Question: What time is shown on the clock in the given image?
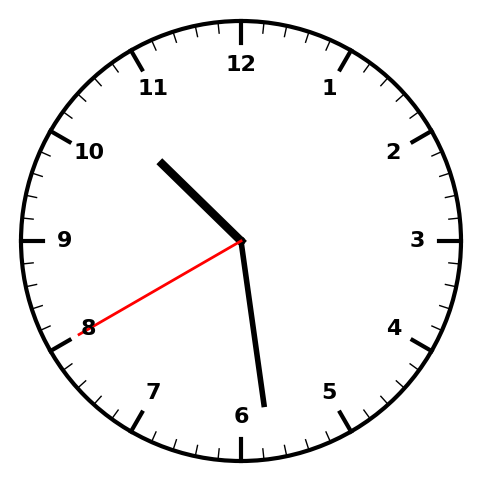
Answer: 10:28:40